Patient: sex F, age 57
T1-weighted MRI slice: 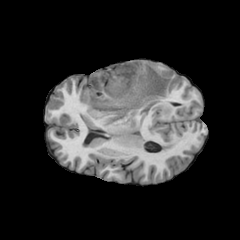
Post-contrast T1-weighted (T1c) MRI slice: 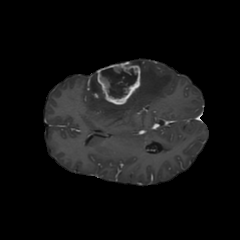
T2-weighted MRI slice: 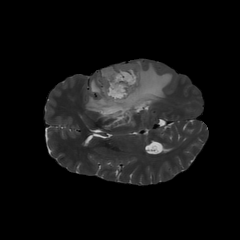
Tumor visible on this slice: yes
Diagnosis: Glioblastoma, IDH-wildtype
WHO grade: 4